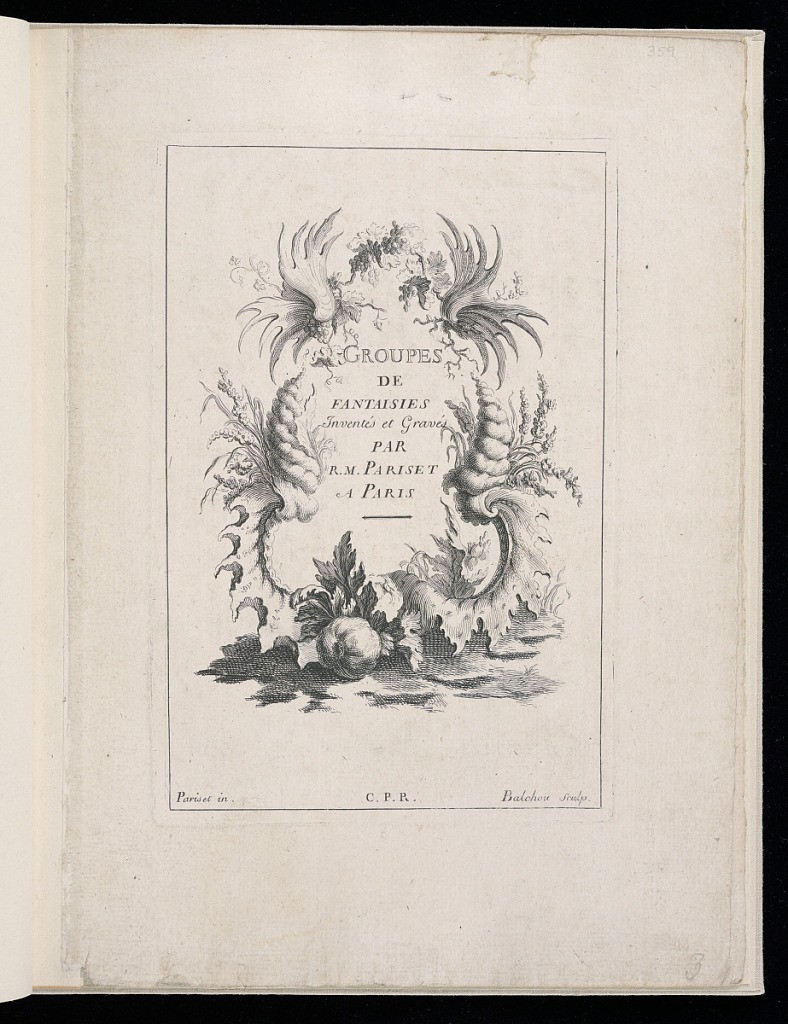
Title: Title Page
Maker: Robert Menge Pariset, French, active 1732 – 1762
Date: mid- 18th century
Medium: Etching on laid paper
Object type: Print
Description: Title page for a series of eight fantastical ornamental vignettes. The title is lettered within a frame of ornamental motifs featuring fruit, flowers, grapes and vine leaves, bat wings, shells, and foliage with shading and grass to suggest the ground. The plate is signed.